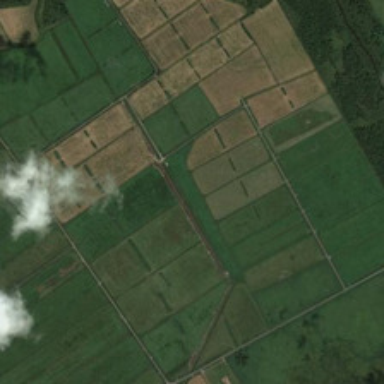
This is a large piece of farmland .